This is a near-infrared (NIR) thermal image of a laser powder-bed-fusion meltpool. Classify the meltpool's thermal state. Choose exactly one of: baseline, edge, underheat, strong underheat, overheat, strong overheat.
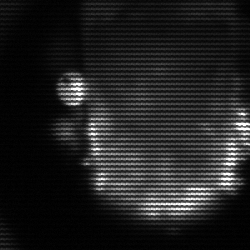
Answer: baseline